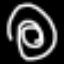
Label: squiggle